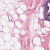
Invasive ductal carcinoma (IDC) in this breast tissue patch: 0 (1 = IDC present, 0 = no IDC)